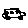
Label: car